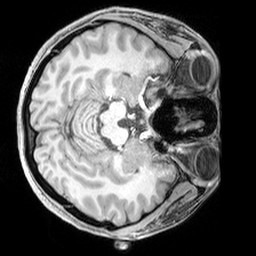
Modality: T1w
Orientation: axial
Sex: female
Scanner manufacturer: siemens
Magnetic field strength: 3 T
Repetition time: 2.3 s
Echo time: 0.00226 s